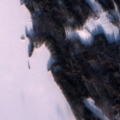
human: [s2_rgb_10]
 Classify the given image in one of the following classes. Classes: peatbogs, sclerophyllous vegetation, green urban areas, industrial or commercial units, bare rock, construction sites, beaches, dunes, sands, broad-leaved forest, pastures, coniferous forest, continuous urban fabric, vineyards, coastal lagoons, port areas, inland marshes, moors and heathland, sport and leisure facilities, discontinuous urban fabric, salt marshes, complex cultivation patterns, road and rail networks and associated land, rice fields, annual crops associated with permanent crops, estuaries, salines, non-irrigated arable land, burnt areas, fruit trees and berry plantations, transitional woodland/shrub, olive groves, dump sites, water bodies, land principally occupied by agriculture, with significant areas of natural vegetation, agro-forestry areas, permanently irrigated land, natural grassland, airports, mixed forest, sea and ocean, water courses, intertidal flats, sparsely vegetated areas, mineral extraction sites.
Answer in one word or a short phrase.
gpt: broad-leaved forest, mixed forest, water bodies